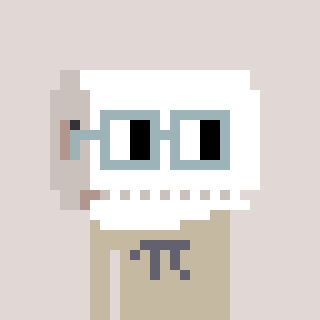
a pixel art character with square dark gray glasses, a toiletpaper-full-shaped head and a bege-colored body on a warm background